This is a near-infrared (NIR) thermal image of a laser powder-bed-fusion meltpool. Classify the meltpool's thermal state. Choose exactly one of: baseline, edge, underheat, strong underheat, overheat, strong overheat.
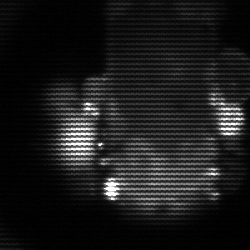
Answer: strong underheat